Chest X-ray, PA view. Patient: 67 years old, sex M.
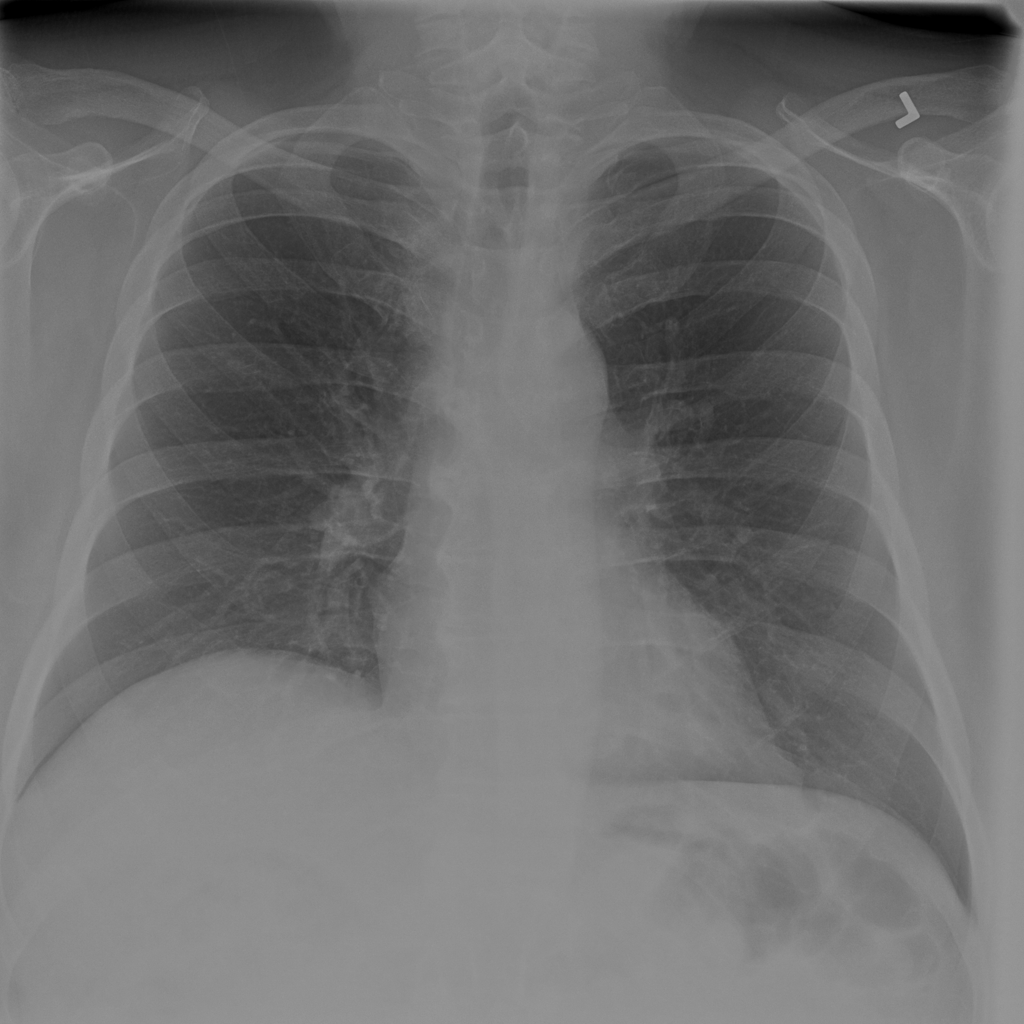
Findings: No Finding